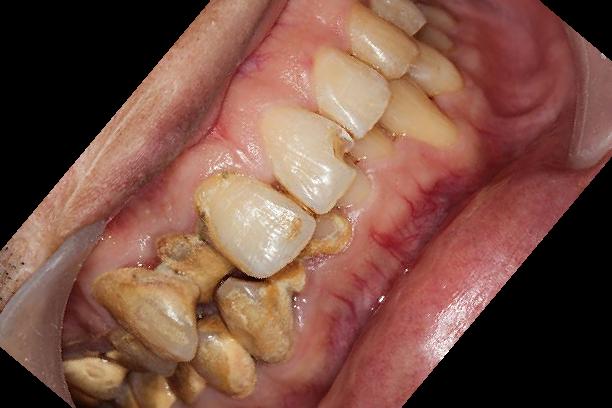
Condition: Calculus